Interaction volume radius: 10 \u00c5
Interaction volume height: 25 \u00c5
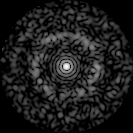
Disorder parameter: 0.827